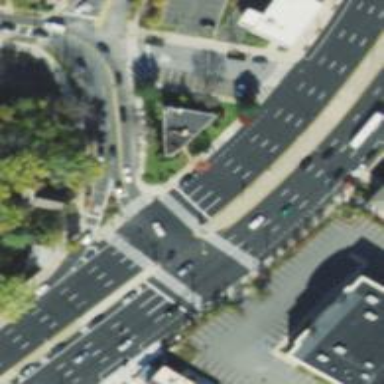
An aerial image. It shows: Asphalt footway with zebra crossing.